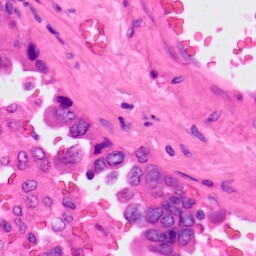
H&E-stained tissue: Lung